Interaction volume radius: 10 \u00c5
Interaction volume height: 15 \u00c5
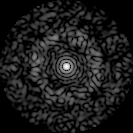
Disorder parameter: 0.812